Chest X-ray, AP view. Patient: 57 years old, sex F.
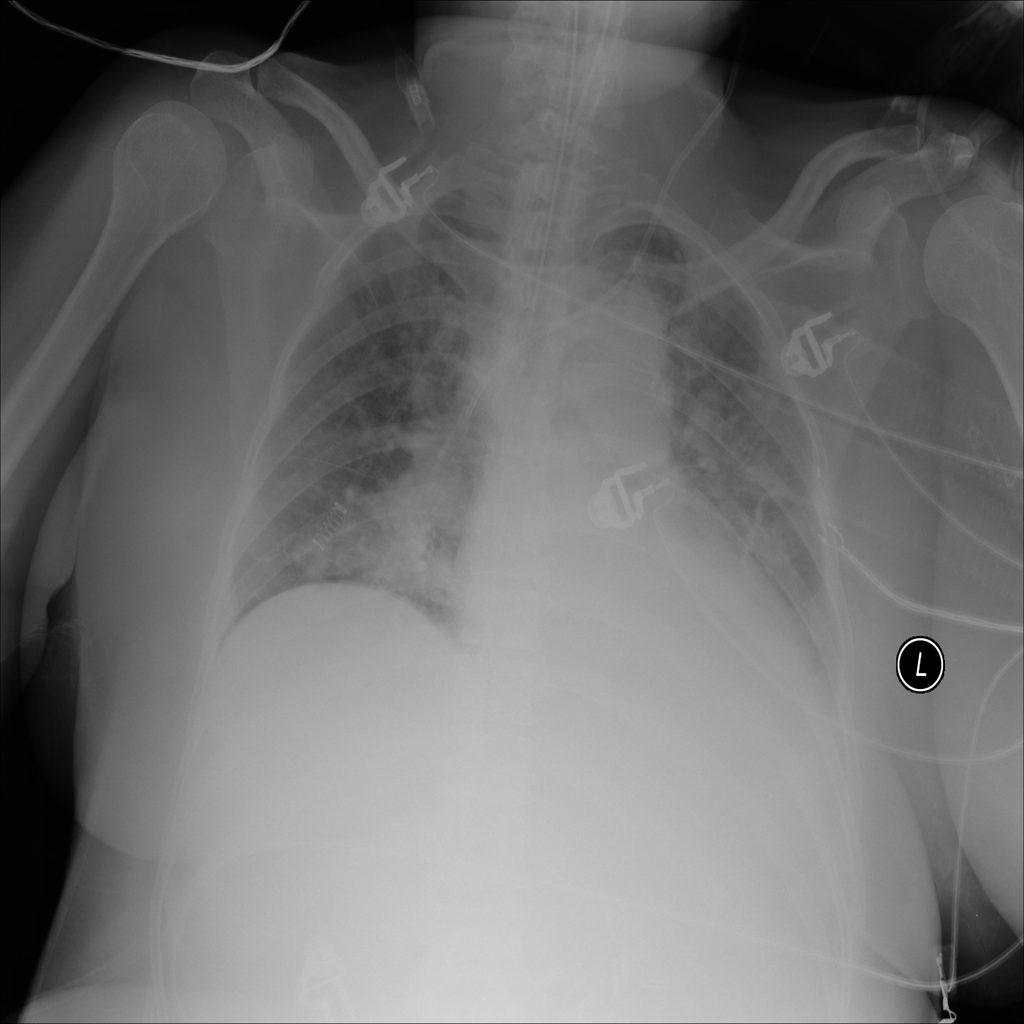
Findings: Consolidation